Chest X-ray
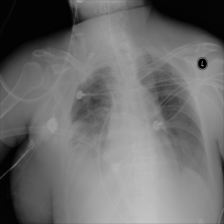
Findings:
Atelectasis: negative
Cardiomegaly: negative
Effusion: negative
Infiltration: negative
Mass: negative
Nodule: negative
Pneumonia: negative
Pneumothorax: negative
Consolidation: negative
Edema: negative
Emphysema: negative
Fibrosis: negative
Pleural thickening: negative
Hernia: negative